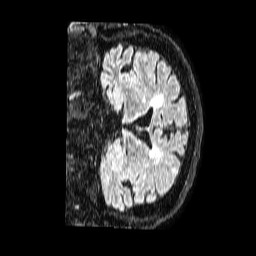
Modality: FLAIR
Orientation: coronal
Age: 70
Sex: female
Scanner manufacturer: philips
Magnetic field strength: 1.5 T
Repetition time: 4.8 s
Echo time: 0.3 s